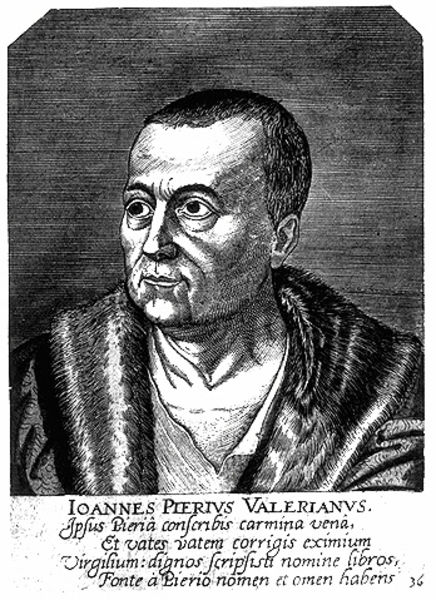
Titel: Bildnis des Giovanni Pietro Bolzani
Künstler: Philipp Galle
Institution: (Seriendruck)
Schlagwörter: kopf, mann, weiß, grau, haar, mund, nase, ohr, schwarz, stirn, blick, hemd, augen, falten, gesicht, hermelin, johannes, kragen, pelz, bildnis, hals, portrait, porträt, haare, mantel, augenbrauen, schräg, fell, schrift, seitlich, papier, falte, ernst, jackett, kurze haare, name, offen, druck, schraffur, radierung, stich, illustration, text, geheimratsecken, kurz, kurzhaarschnitt, pelzkragen, halbprofil, kupferstich, petrus, kurzhaar, latein, italienisch, seriendruck, dreiviertelportrait, ioannes, ioannes pierius valerianus, johannes pier valerian, valerian, valerianus, sorgenvoll, pierius, pierus